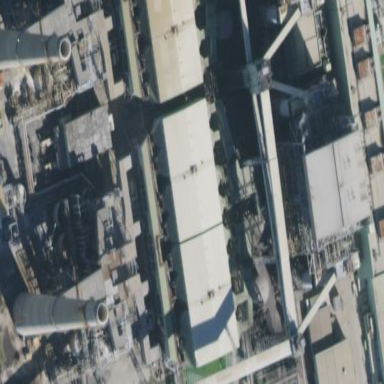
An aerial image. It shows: Building with steam turbine generator.